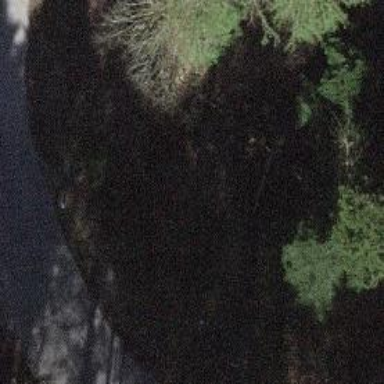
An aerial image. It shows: Culvert tunnel.